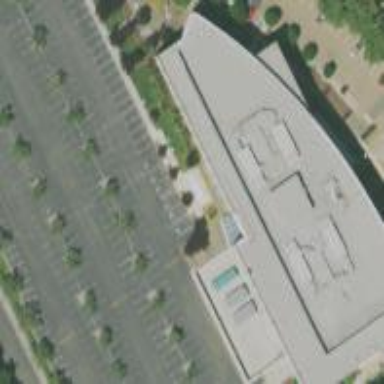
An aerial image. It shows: Building.